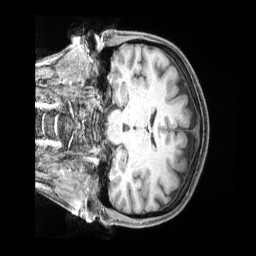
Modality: T1w
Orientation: coronal
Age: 35
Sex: female
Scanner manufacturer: siemens
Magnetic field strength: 3 T
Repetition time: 2 s
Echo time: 0.00211 s